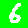
Digit: 6